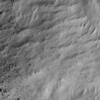
Label: not_dusty